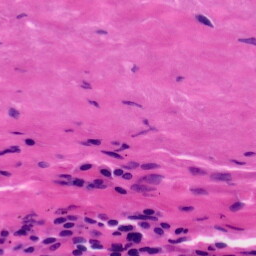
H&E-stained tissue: Tonsil